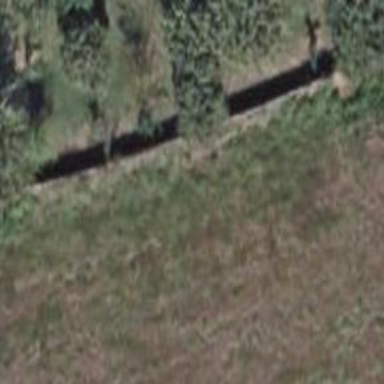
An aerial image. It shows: Fence is in the image.